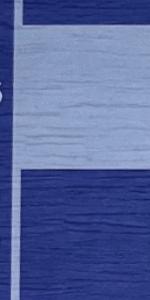
Label: Empty